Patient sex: F
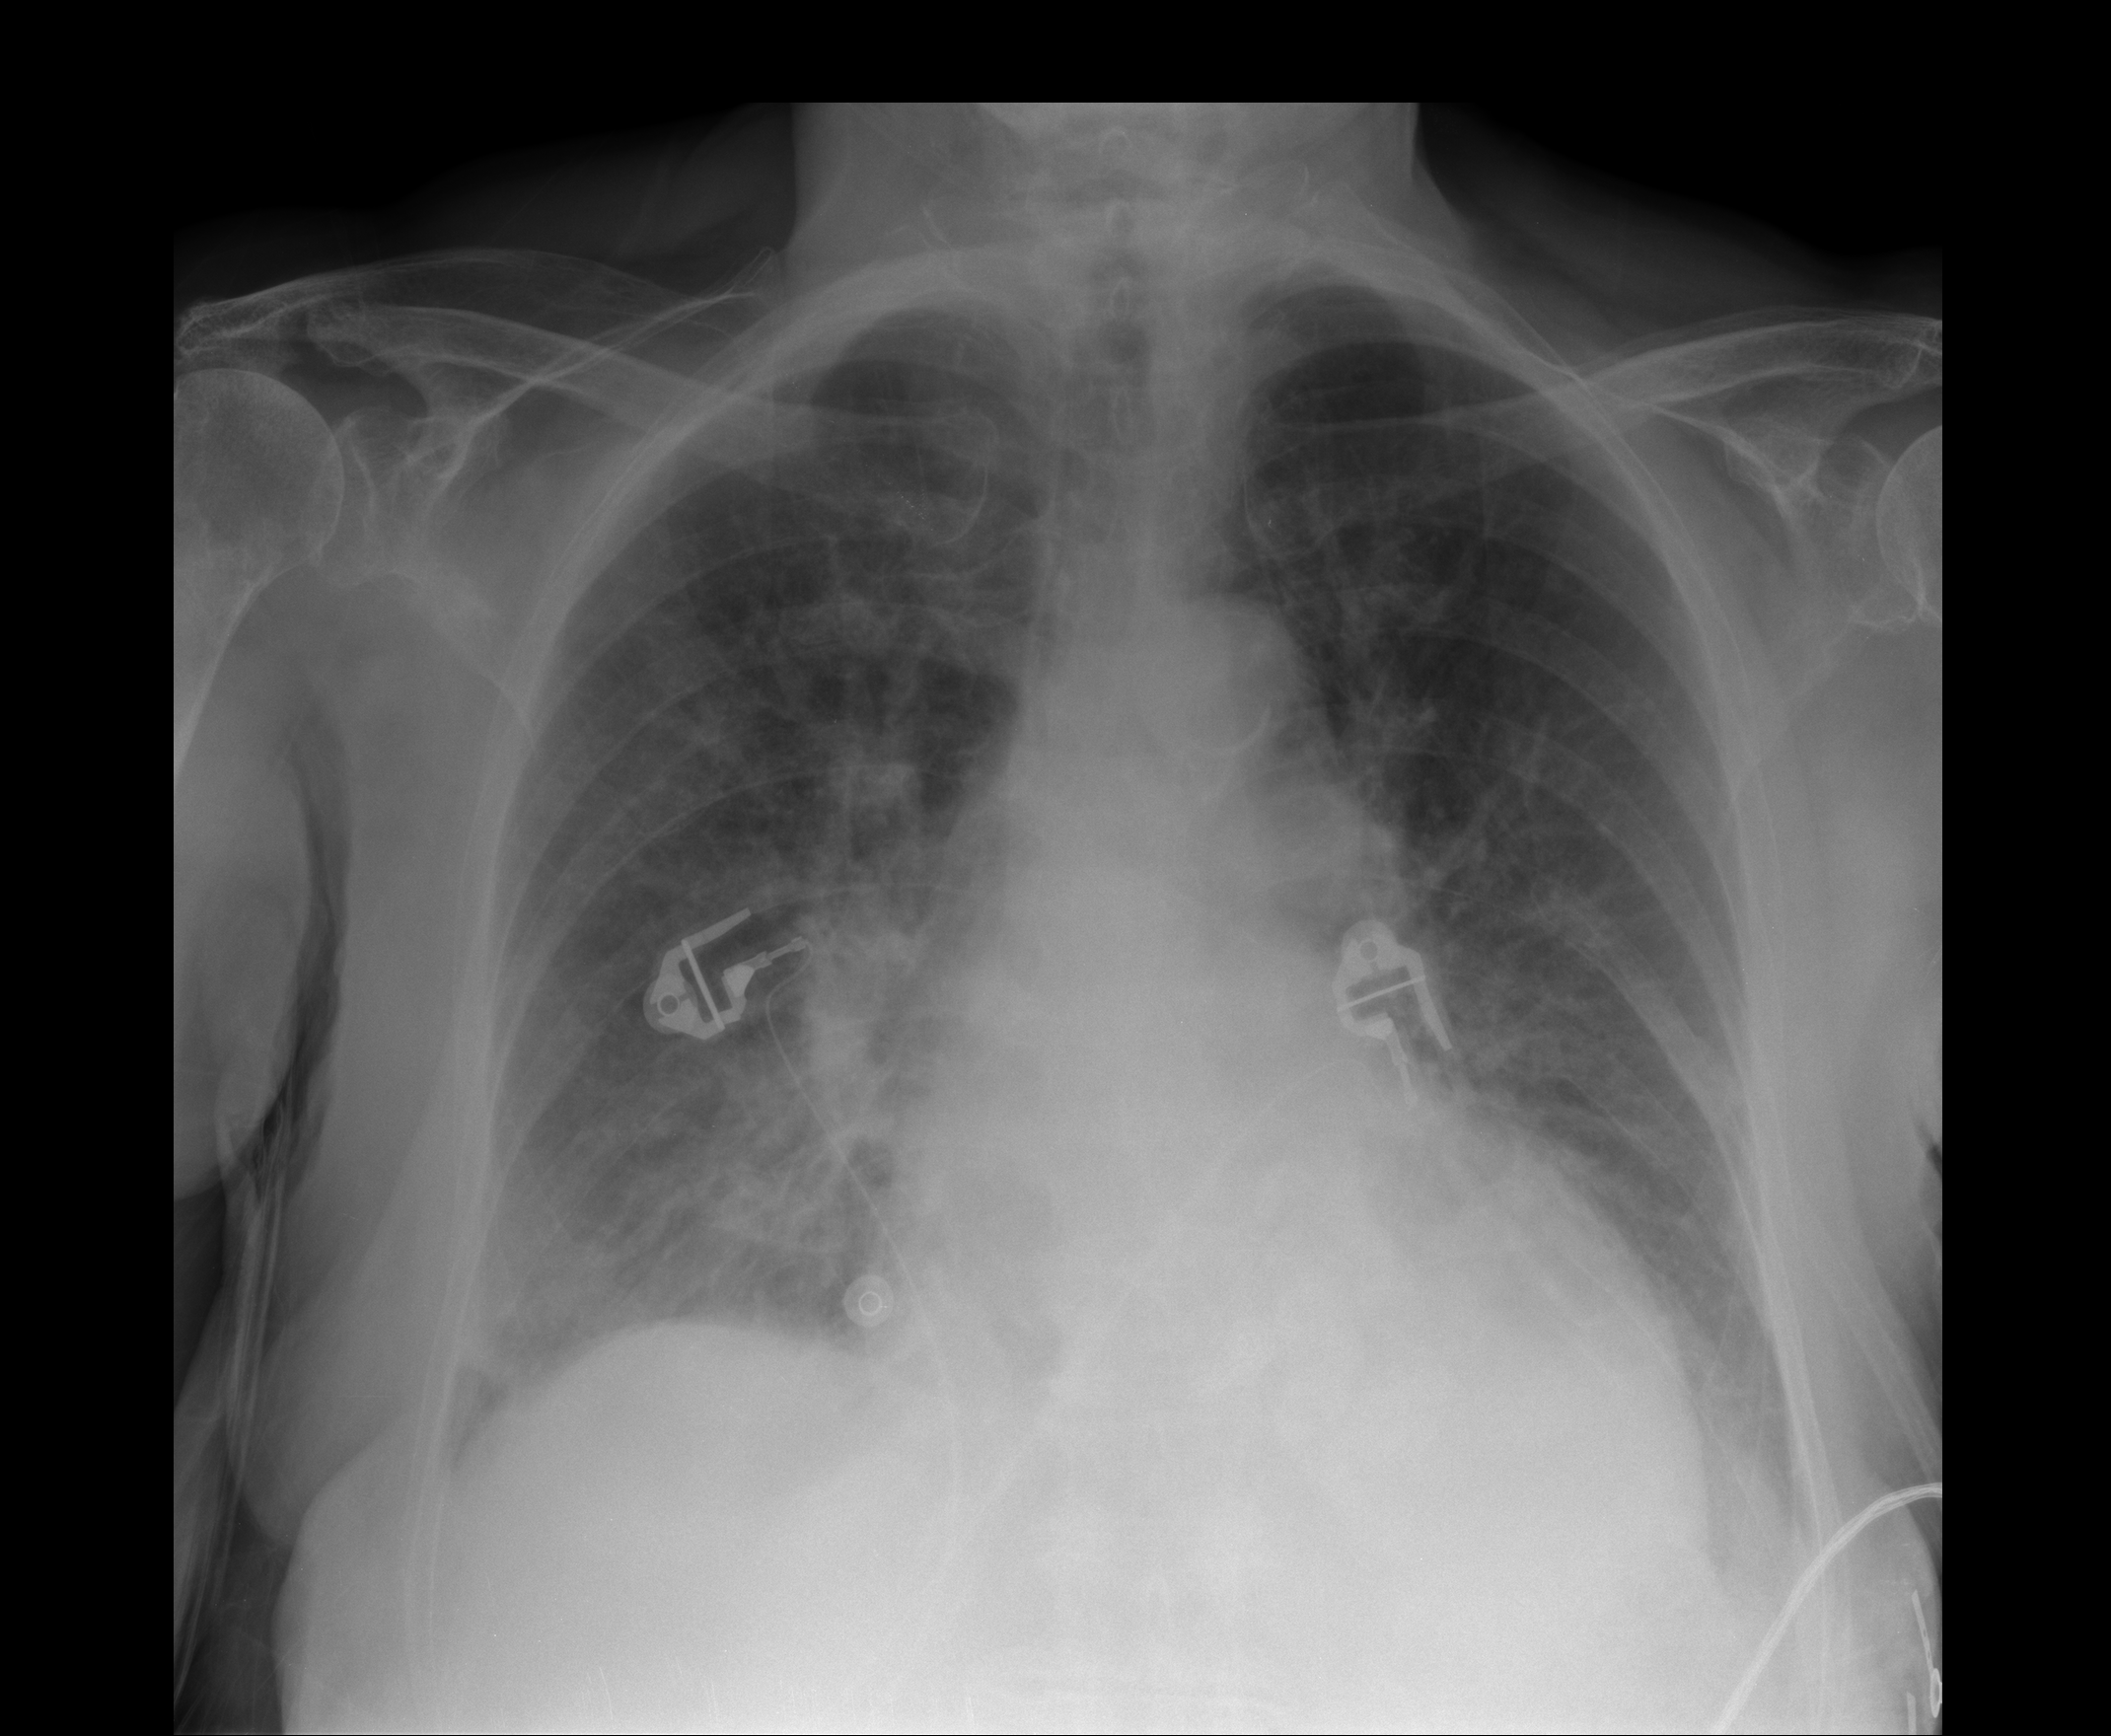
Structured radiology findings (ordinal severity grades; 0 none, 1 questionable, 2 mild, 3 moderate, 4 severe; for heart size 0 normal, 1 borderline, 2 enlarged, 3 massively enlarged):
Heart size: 2
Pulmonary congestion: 1
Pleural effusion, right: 0
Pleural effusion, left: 0
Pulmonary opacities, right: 1
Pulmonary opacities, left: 1
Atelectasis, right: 2
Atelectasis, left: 2